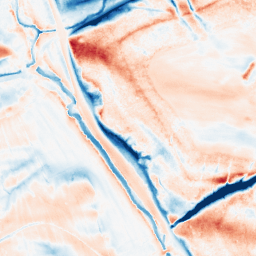
Category: classical
Decomposition family: gaussian_anisotropic
Decomposition parameters: sigma_x: 2
sigma_y: 10
Upsampling method: sinc_blackman
Upsampling parameters: scale: 2
kernel_size: 8
Upsampling scale: 2